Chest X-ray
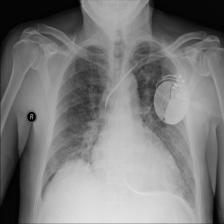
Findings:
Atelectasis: negative
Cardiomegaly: positive
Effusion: positive
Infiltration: negative
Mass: negative
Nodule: negative
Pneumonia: negative
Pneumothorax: negative
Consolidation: negative
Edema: negative
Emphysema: negative
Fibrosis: negative
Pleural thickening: negative
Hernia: negative